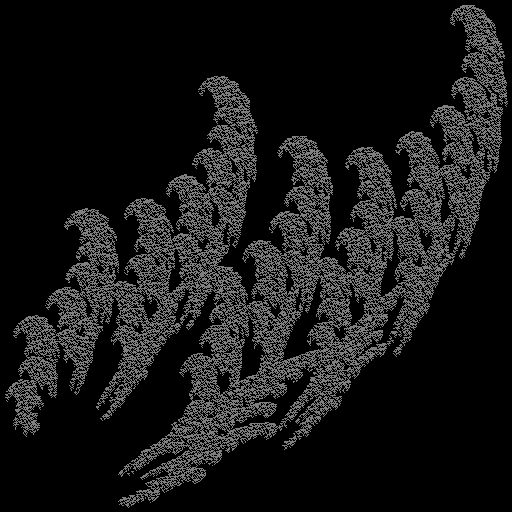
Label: spiderbrake